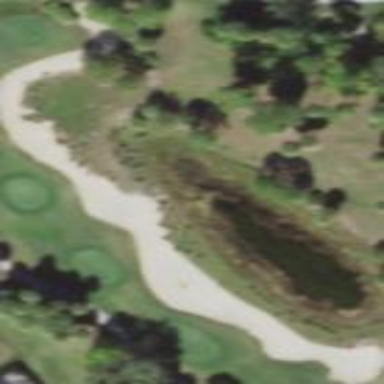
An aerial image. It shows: Golf bunker filled with natural sand.